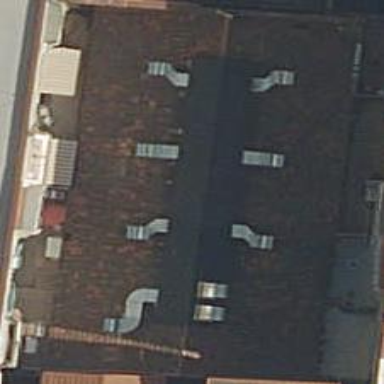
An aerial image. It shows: Supermarket building.